Field crop: maize
Growth stage: 1
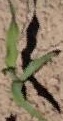
Species: maize